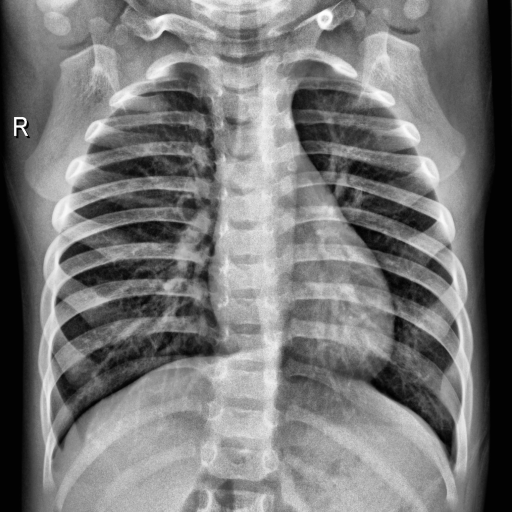
Finding: NORMAL